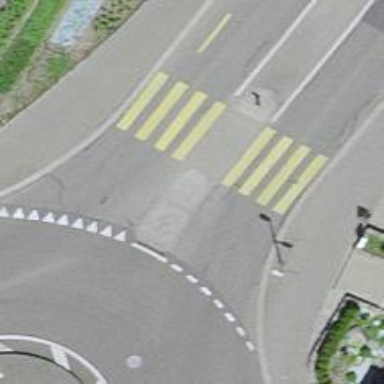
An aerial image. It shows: Uncontrolled crossing with central island on the road.